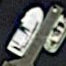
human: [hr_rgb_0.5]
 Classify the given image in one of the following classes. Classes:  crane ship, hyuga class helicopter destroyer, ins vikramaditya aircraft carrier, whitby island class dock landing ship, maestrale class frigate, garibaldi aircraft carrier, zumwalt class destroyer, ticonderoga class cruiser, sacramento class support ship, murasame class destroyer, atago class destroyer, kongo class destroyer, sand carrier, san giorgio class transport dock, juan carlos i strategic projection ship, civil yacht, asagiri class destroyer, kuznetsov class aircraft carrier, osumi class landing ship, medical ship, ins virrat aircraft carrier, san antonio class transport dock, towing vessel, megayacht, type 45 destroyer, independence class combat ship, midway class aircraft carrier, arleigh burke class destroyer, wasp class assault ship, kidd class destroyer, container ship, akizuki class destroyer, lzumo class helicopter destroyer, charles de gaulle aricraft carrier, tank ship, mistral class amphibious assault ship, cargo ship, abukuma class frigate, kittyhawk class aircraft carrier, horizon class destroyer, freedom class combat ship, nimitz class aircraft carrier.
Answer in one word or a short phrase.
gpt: Civil yacht